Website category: jobs
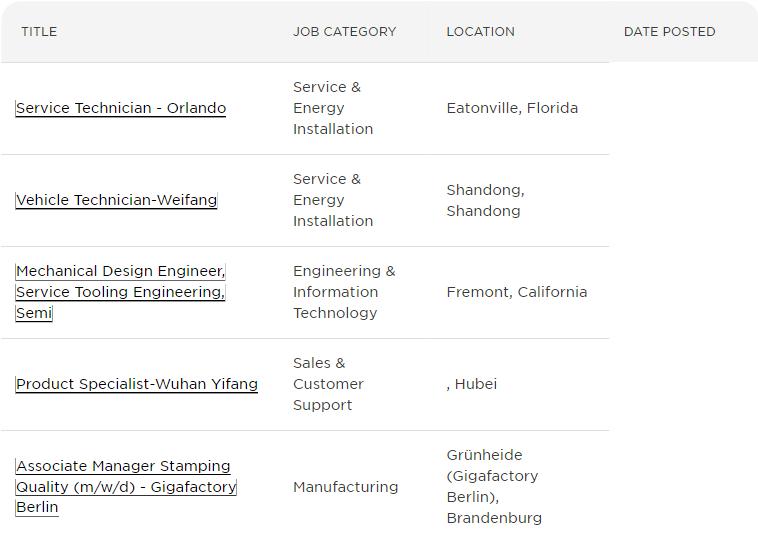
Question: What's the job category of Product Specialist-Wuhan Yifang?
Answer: Sales & Customer Support

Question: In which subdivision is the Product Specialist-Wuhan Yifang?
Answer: Sales & Customer Support

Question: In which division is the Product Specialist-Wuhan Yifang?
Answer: Sales & Customer Support

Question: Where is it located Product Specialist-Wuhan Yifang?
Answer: Sales & Customer Support

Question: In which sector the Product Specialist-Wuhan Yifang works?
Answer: Sales & Customer Support

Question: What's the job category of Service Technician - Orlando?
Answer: Service & Energy Installation

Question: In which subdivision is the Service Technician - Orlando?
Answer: Service & Energy Installation

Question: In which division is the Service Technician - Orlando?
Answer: Service & Energy Installation

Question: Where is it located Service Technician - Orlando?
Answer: Service & Energy Installation

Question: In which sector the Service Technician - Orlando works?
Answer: Service & Energy Installation

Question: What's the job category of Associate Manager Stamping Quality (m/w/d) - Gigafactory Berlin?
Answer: Manufacturing

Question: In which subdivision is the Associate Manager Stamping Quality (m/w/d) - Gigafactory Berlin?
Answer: Manufacturing

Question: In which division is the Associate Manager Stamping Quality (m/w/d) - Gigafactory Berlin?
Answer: Manufacturing

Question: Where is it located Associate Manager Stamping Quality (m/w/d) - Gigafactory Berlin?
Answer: Manufacturing

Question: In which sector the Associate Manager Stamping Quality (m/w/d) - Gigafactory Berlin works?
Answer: Manufacturing

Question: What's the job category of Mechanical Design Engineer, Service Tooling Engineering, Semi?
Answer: Engineering & Information Technology

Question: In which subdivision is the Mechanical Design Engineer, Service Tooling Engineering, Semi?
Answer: Engineering & Information Technology

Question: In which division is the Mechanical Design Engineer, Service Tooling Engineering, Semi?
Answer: Engineering & Information Technology

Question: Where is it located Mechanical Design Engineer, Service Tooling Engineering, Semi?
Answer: Engineering & Information Technology

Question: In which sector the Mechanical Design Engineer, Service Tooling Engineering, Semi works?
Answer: Engineering & Information Technology

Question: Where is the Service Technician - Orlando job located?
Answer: Eatonville, Florida

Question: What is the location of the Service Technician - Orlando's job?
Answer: Eatonville, Florida

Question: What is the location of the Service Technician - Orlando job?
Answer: Eatonville, Florida

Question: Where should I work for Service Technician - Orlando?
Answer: Eatonville, Florida

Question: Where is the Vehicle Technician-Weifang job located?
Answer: Shandong, Shandong

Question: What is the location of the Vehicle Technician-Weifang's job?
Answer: Shandong, Shandong

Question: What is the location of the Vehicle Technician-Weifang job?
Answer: Shandong, Shandong

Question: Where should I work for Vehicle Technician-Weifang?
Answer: Shandong, Shandong

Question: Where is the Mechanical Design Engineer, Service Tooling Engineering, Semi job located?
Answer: Fremont, California

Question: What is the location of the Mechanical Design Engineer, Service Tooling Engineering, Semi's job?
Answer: Fremont, California

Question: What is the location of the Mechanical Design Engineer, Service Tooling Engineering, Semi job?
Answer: Fremont, California

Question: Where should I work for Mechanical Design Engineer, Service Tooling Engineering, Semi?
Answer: Fremont, California

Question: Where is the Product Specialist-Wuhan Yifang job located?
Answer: , Hubei

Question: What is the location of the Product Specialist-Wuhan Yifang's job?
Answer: , Hubei

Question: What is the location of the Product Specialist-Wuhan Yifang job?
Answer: , Hubei

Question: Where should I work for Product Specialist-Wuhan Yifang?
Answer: , Hubei

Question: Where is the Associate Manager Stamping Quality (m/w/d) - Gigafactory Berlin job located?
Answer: Grnheide (Gigafactory Berlin), Brandenburg

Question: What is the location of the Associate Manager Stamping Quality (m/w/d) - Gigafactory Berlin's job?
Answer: Grnheide (Gigafactory Berlin), Brandenburg

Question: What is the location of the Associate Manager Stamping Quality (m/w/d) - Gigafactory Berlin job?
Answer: Grnheide (Gigafactory Berlin), Brandenburg

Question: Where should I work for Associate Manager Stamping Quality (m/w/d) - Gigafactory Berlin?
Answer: Grnheide (Gigafactory Berlin), Brandenburg

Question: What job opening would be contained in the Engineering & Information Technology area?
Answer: Mechanical Design Engineer, Service Tooling Engineering, Semi

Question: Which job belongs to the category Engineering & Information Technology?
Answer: Mechanical Design Engineer, Service Tooling Engineering, Semi

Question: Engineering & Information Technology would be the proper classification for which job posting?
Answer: Mechanical Design Engineer, Service Tooling Engineering, Semi

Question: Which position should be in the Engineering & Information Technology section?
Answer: Mechanical Design Engineer, Service Tooling Engineering, Semi

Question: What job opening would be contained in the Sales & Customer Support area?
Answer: Product Specialist-Wuhan Yifang

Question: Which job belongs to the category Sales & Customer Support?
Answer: Product Specialist-Wuhan Yifang

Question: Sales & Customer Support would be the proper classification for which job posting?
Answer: Product Specialist-Wuhan Yifang

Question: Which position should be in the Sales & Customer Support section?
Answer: Product Specialist-Wuhan Yifang

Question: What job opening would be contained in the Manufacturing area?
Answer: Associate Manager Stamping Quality (m/w/d) - Gigafactory Berlin

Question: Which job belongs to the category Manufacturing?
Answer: Associate Manager Stamping Quality (m/w/d) - Gigafactory Berlin

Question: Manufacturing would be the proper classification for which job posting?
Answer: Associate Manager Stamping Quality (m/w/d) - Gigafactory Berlin

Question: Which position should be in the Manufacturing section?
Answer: Associate Manager Stamping Quality (m/w/d) - Gigafactory Berlin

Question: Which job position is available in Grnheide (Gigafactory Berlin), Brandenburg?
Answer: Associate Manager Stamping Quality (m/w/d) - Gigafactory Berlin

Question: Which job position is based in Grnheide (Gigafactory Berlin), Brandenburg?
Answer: Associate Manager Stamping Quality (m/w/d) - Gigafactory Berlin

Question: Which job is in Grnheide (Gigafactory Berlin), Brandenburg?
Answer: Associate Manager Stamping Quality (m/w/d) - Gigafactory Berlin

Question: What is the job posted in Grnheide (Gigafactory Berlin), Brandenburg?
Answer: Associate Manager Stamping Quality (m/w/d) - Gigafactory Berlin

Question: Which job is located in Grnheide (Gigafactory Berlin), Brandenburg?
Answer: Associate Manager Stamping Quality (m/w/d) - Gigafactory Berlin

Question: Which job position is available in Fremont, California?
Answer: Mechanical Design Engineer, Service Tooling Engineering, Semi

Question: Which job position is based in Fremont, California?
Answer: Mechanical Design Engineer, Service Tooling Engineering, Semi

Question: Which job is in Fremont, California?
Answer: Mechanical Design Engineer, Service Tooling Engineering, Semi

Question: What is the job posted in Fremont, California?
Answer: Mechanical Design Engineer, Service Tooling Engineering, Semi

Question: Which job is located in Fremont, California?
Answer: Mechanical Design Engineer, Service Tooling Engineering, Semi

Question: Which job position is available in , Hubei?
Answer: Product Specialist-Wuhan Yifang

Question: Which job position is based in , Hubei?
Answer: Product Specialist-Wuhan Yifang